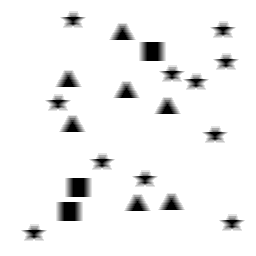
Squares: 3
Triangles: 7
Stars: 11
Total shapes: 21